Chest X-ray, AP view. Patient: 38 years old, sex M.
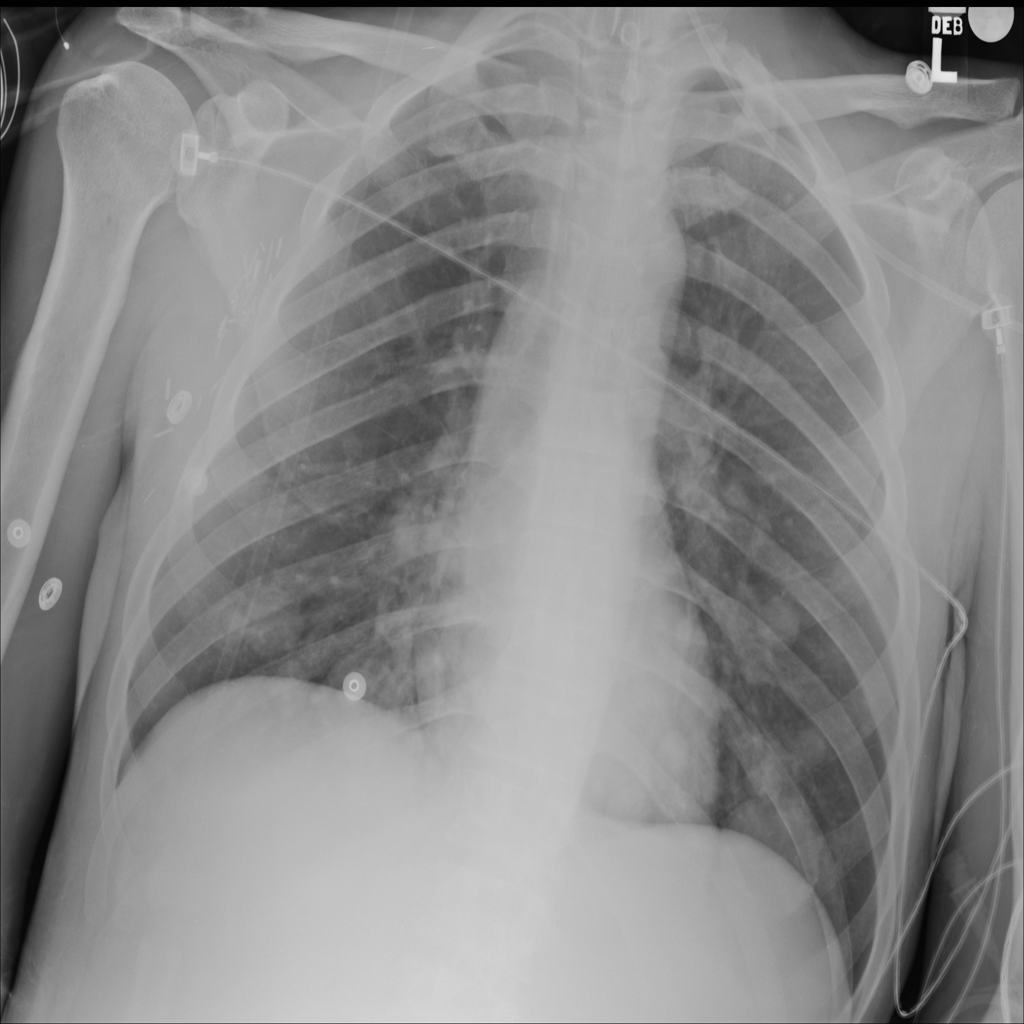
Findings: Mass, Nodule